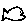
Label: fish